Interaction volume radius: 5 \u00c5
Interaction volume height: 20 \u00c5
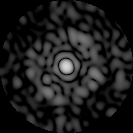
Disorder parameter: 0.8484